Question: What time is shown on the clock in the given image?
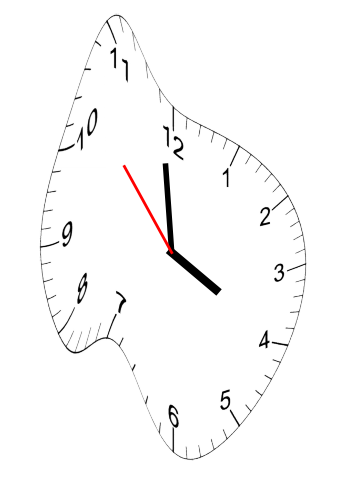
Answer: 03:58:53